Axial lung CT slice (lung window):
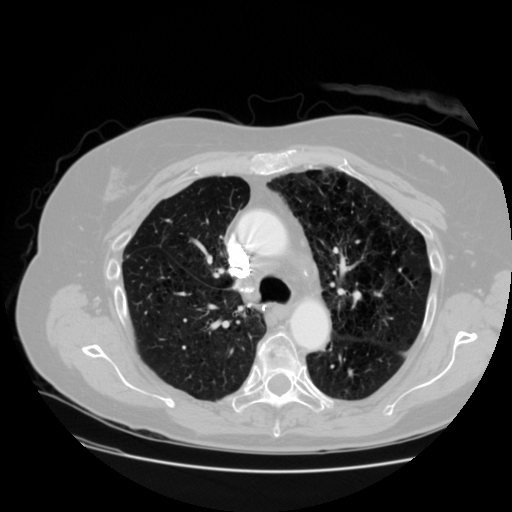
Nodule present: no